Interaction volume radius: 5 \u00c5
Interaction volume height: 15 \u00c5
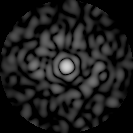
Disorder parameter: 0.8025